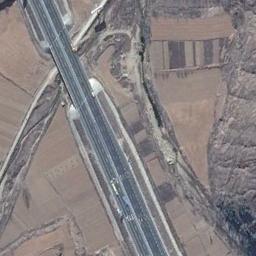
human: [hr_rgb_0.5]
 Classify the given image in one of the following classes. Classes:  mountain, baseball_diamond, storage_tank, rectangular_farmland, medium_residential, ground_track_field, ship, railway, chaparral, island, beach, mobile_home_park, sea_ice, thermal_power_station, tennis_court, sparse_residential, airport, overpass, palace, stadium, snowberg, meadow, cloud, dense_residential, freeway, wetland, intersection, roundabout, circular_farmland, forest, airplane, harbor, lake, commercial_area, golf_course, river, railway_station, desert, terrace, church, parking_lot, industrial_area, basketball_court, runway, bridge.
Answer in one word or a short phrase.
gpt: freeway